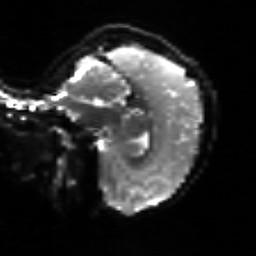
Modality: sbref
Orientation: sagittal
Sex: female
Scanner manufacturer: siemens
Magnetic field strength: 3 T
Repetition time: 5 s
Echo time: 0.071 s